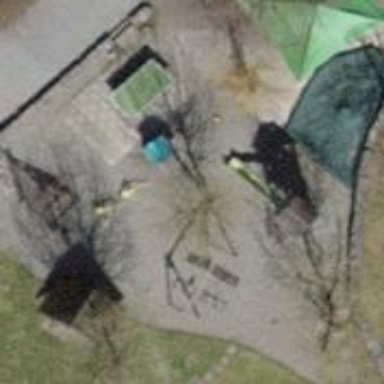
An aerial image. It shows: Playground area for leisure land.